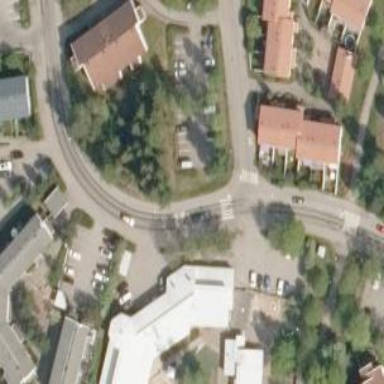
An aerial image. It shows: Crossing on asphalt cycleway.